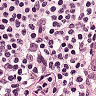
Metastatic tissue present: no